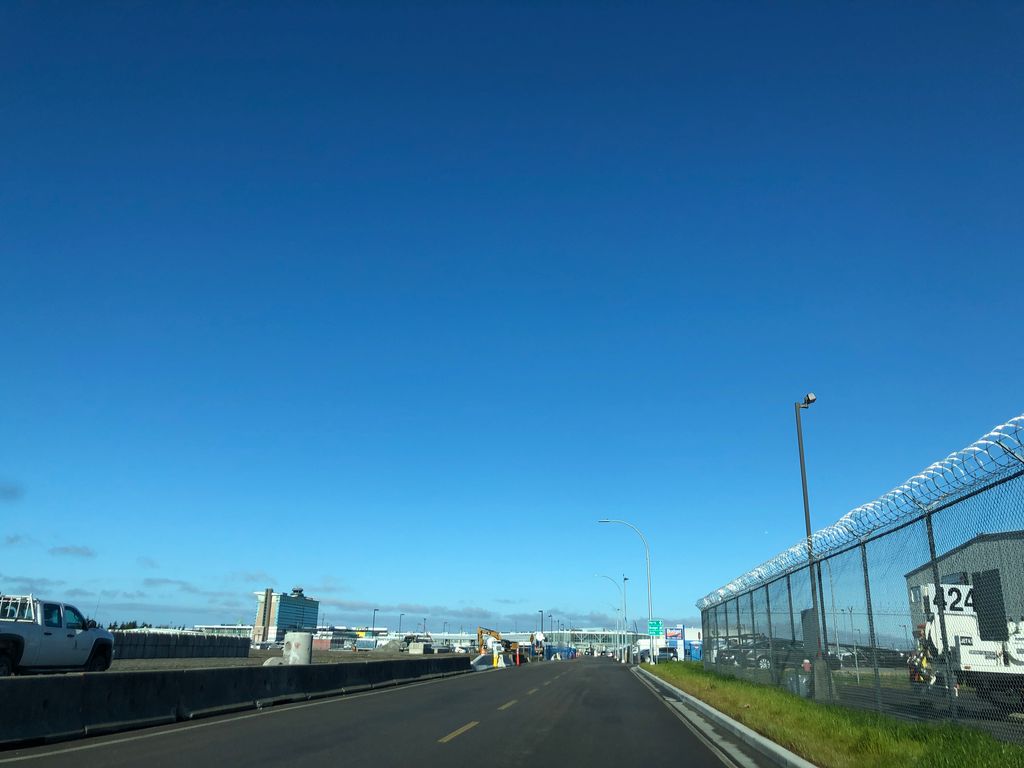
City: vancouver